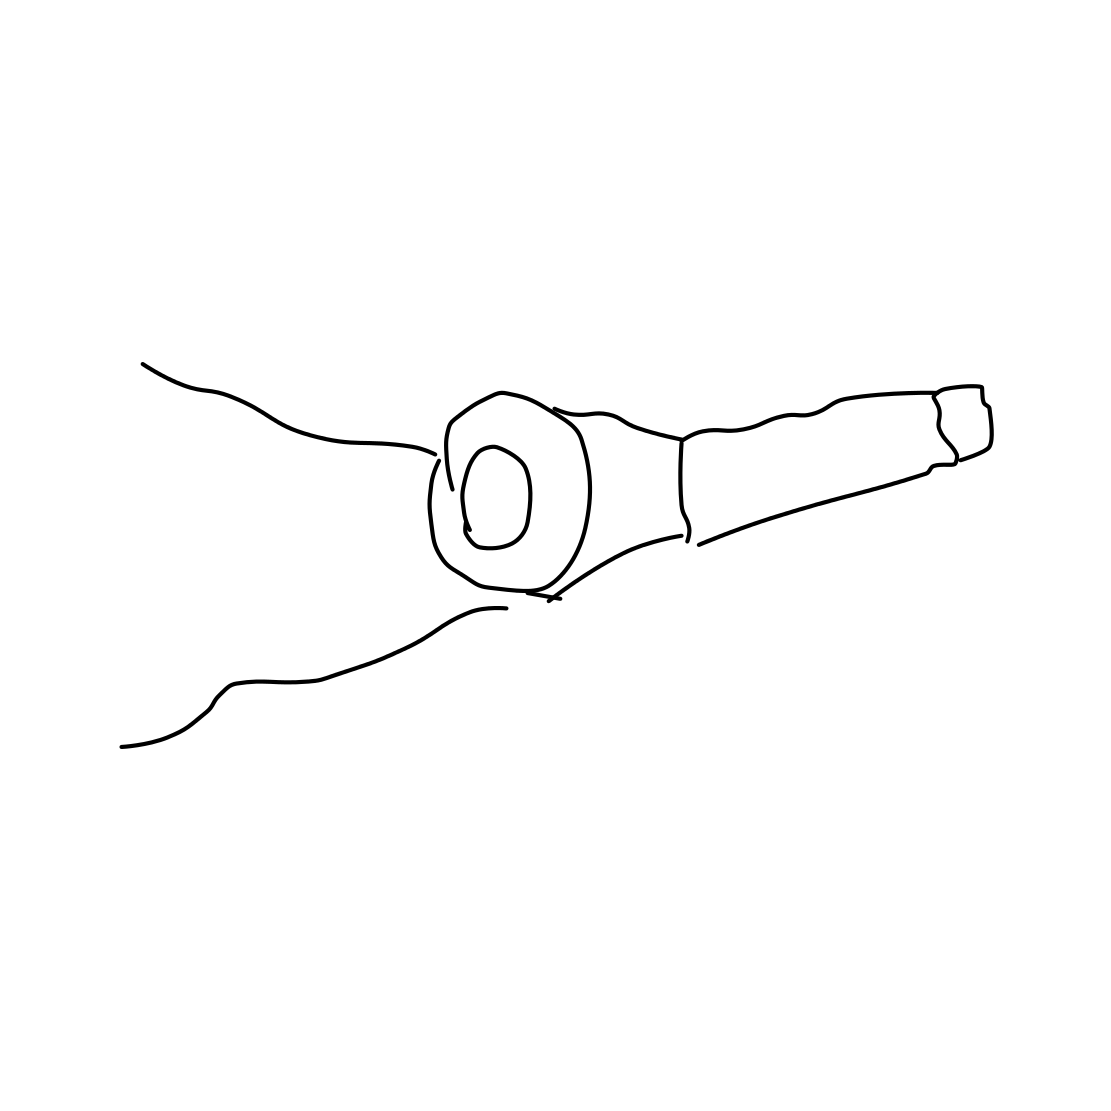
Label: flashlight